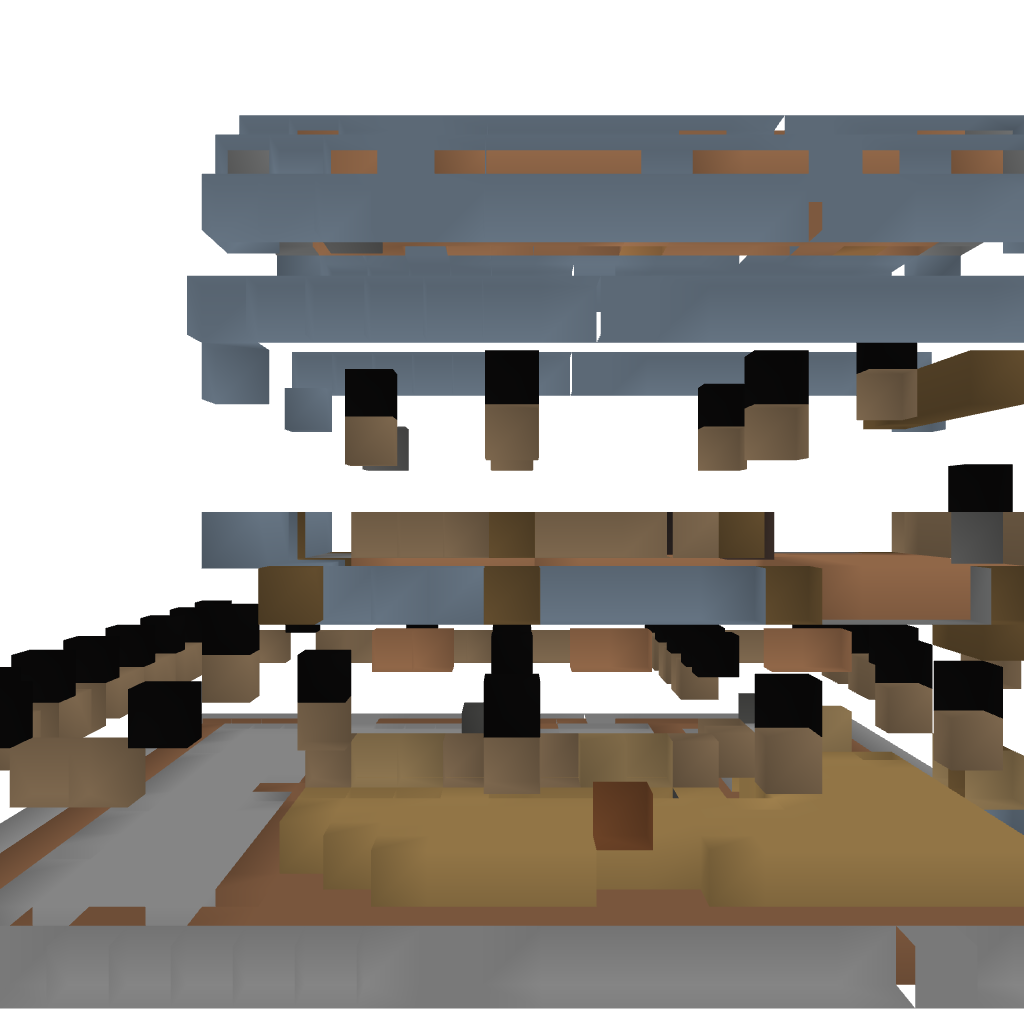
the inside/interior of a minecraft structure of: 3 Stall Barn